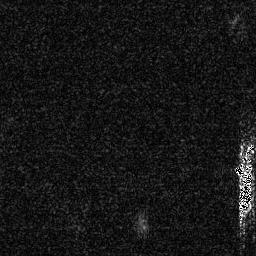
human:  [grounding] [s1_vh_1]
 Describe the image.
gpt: In the satellite image, there is  <ref>1 large ship </ref> <box>[[89, 54, 99, 85, 0]]</box> located at bottom right.